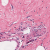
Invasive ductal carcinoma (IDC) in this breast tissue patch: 0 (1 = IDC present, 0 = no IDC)